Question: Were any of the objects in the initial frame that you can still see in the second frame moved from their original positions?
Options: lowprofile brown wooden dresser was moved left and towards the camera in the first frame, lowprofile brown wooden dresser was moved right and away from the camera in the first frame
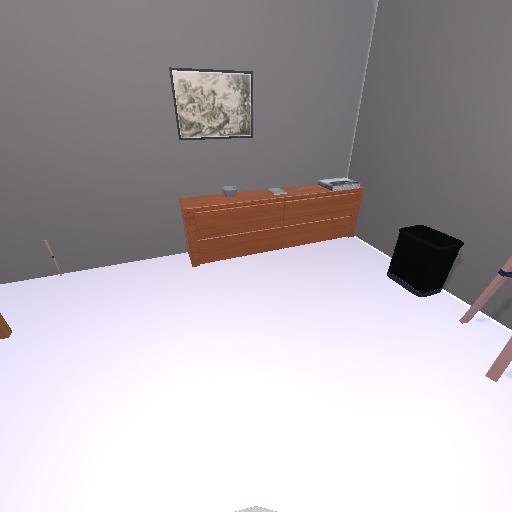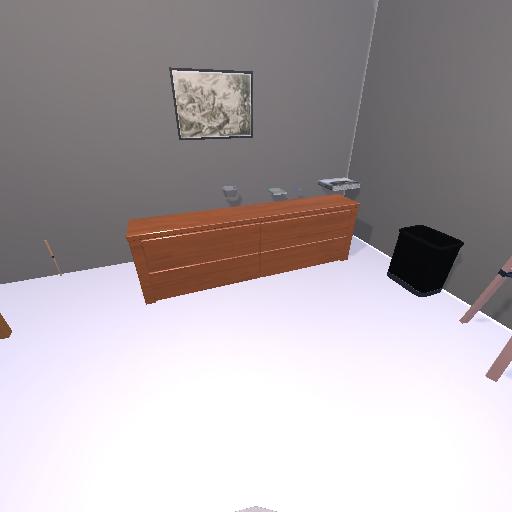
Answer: lowprofile brown wooden dresser was moved left and towards the camera in the first frame